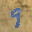
Label: 9